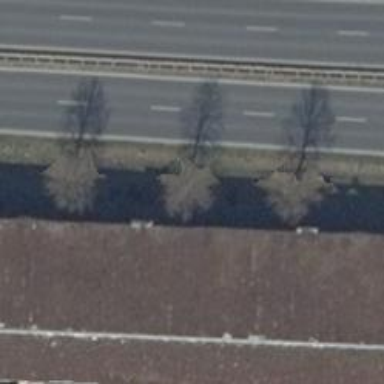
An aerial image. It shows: Avenue of deciduous broadleaved trees.